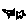
Label: star